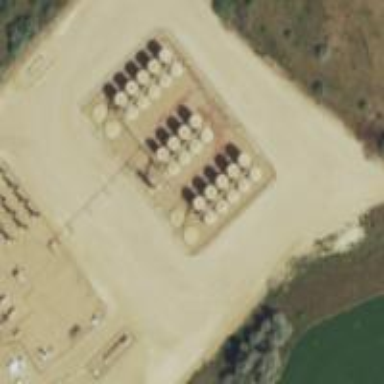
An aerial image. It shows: Storage tank that is man-made.